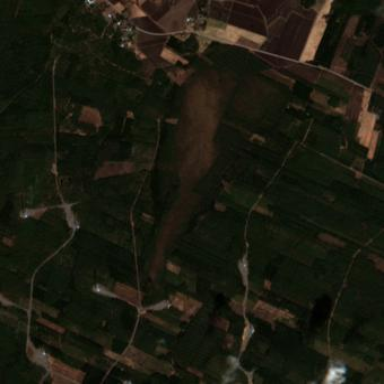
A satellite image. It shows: Bog wetland.